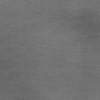
Label: dusty